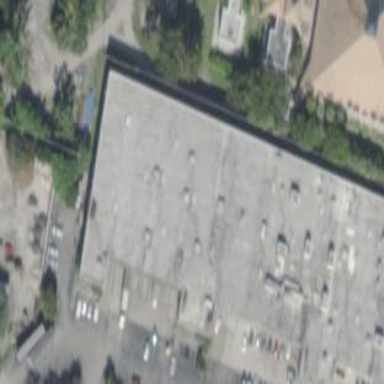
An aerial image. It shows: Warehouse building.